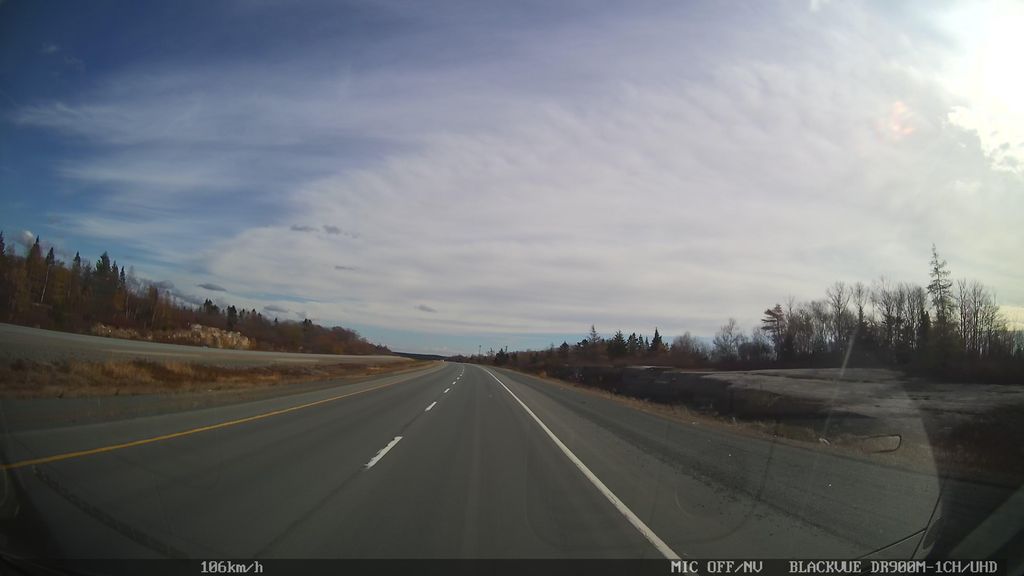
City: halifax